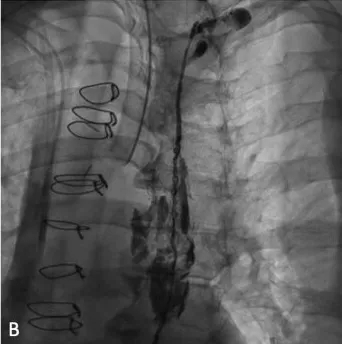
Thoracic duct embolization via percutaneous puncture of the thoracic duct. Fluoroscopic imaging following coil and liquid agent embolization.
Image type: radiology (x_ray)